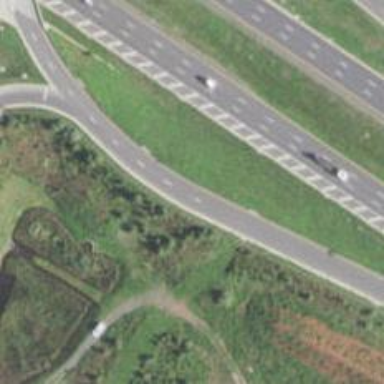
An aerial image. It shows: Asphalt motorway link.